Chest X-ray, PA view. Patient: 32 years old, sex F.
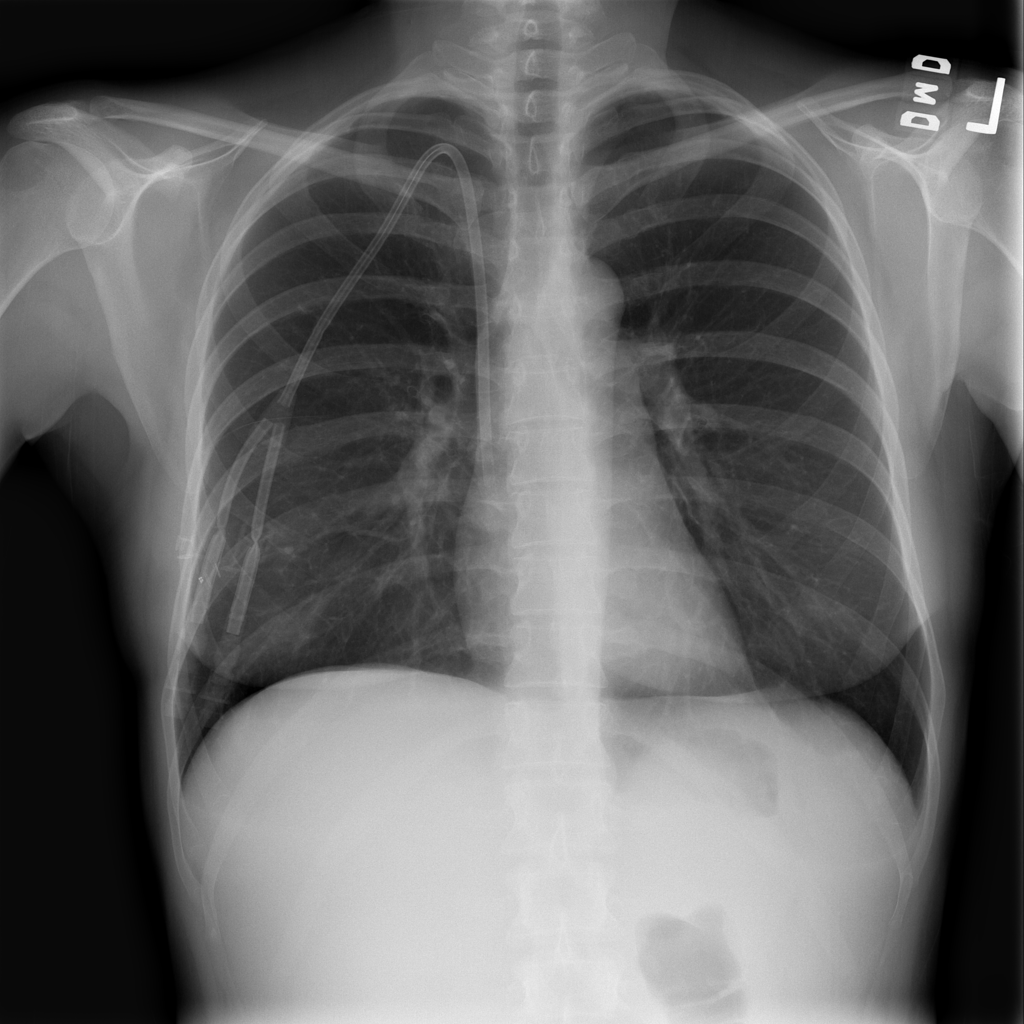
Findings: Infiltration